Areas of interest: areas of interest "Shopping Mall"
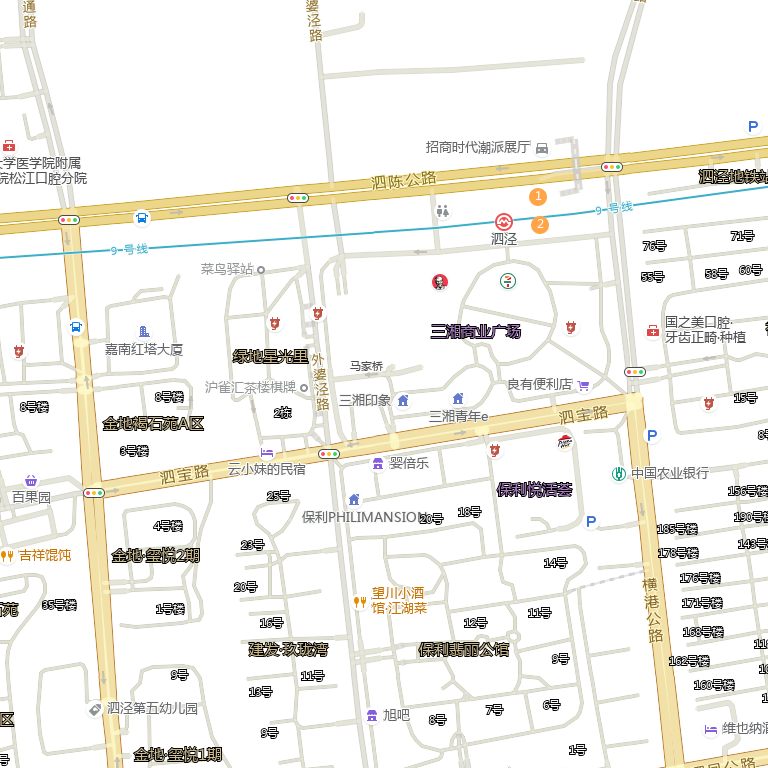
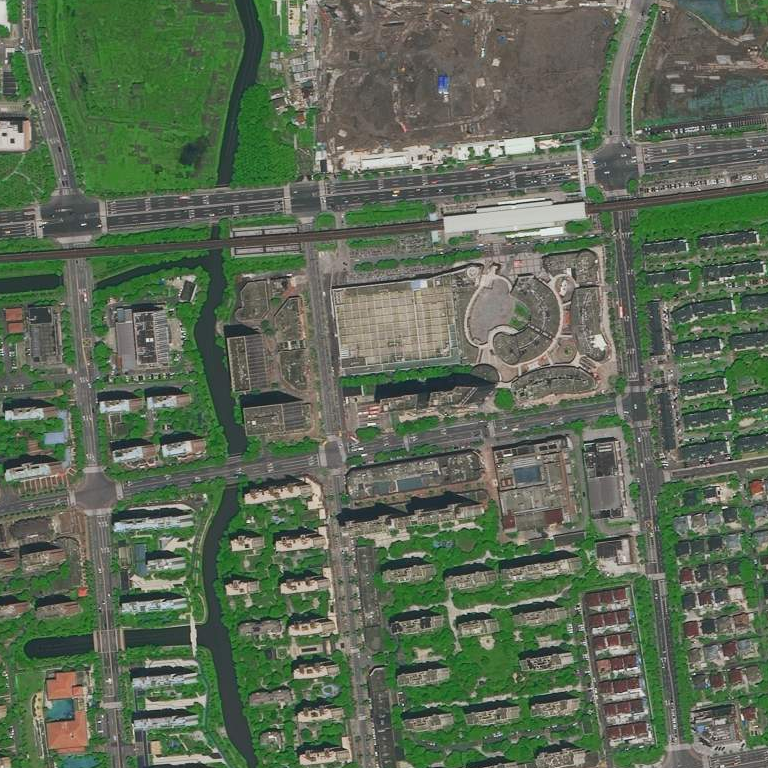